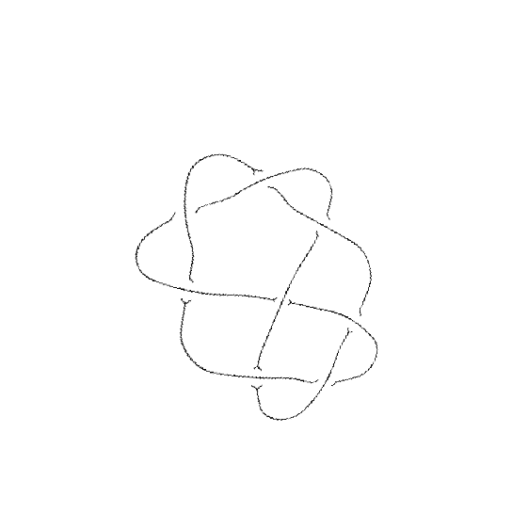
Crossing number: 8